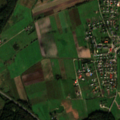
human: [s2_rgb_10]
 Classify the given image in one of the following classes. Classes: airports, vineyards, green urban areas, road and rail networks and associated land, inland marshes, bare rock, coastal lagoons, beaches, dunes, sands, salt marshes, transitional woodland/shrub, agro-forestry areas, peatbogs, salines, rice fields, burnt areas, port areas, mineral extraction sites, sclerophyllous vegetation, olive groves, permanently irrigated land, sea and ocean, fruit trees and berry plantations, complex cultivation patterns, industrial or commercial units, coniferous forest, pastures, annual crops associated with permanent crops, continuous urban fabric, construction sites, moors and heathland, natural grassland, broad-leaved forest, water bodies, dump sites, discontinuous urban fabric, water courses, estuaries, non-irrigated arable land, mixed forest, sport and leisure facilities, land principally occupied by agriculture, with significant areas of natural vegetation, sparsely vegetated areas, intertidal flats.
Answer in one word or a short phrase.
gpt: discontinuous urban fabric, non-irrigated arable land, pastures, complex cultivation patterns, land principally occupied by agriculture, with significant areas of natural vegetation, coniferous forest, mixed forest